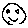
Label: smiley face